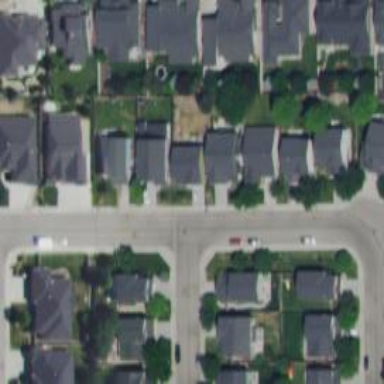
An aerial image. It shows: Sidewalk.